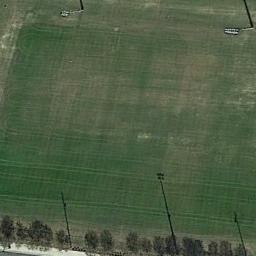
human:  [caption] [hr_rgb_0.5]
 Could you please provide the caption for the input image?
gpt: The meadow is dense but uneven .

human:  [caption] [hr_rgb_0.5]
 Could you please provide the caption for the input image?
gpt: There is a road next to the meadow .

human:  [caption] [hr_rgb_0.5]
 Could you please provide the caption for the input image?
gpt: This meadow has evenly distributed grasses and a grove of trees is next to the meadow .

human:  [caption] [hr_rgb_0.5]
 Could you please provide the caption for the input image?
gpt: There is a row of lush trees on the grass .

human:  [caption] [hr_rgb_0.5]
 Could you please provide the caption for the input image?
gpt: A sparse green meadow with some grass .